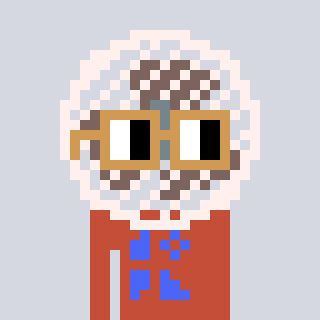
a pixel art character with square brown glasses, a fan-shaped head and a rust-colored body on a cool background